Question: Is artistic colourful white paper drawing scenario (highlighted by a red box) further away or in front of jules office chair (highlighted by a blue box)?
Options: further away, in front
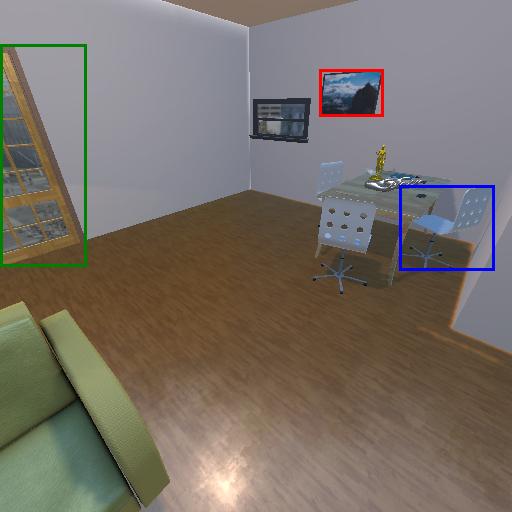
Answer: further away